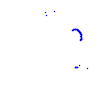
Particle: pion